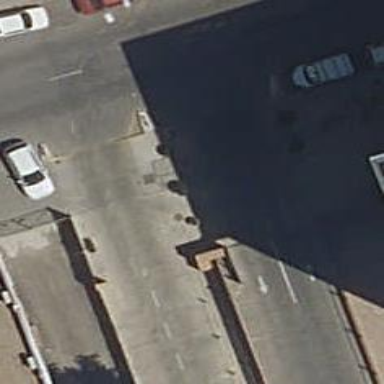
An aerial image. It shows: Bollard barrier.